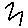
Label: zigzag